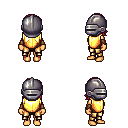
a pixel art fantasy rpg character, female body template, human, tanned skin, gold chest armor, gold greaves, ruby red long bangs hairstyle, metal helm, leather bracers, four views (front, back, left, right), 2x2 character sprite sheet, small pixel art, hard edges, no anti-aliasing